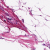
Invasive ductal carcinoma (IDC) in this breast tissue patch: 1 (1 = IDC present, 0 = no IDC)